Question: I am working with a drawing app where I draw inside CGlayers and then draw on grahics context, but I drawing is getting blurred.
Here is my code
'''
- (void)drawRect:(CGRect)rect
{
CGContextRef context = UIGraphicsGetCurrentContext();//Get a reference to current context(The context to draw)
NSLog(@"Size1%@", NSStringFromCGRect(self.bounds));
if(self.currentDrawingLayer == nil)
{
self.currentDrawingLayer = CGLayerCreateWithContext(context, self.bounds.size, NULL);
}
CGPoint mid1 = midPoint(m_previousPoint1, m_previousPoint2);
CGPoint mid2 = midPoint(m_currentPoint, m_previousPoint1);
CGContextRef layerContext = CGLayerGetContext(self.currentDrawingLayer);
// UIGraphicsBeginImageContextWithOptions(self.bounds.size,YES,0.0);
CGContextSetLineCap(layerContext, kCGLineCapRound);
CGContextSetBlendMode(layerContext, kCGBlendModeNormal);
CGContextSetLineJoin(layerContext, kCGLineJoinRound);
CGContextSetLineWidth(layerContext, self.lineWidth);
CGContextSetStrokeColorWithColor(layerContext, self.lineColor.CGColor);
CGContextSetShouldAntialias(layerContext, YES);
CGContextSetAllowsAntialiasing(layerContext, YES);
CGContextSetAlpha(layerContext, self.lineAlpha);
CGContextSetFlatness(layerContext, 1.0f);
CGContextBeginPath(layerContext);
CGContextMoveToPoint(layerContext, mid1.x, mid1.y);//Position the current point
CGContextAddQuadCurveToPoint(layerContext, m_previousPoint1.x, m_previousPoint1.y, mid2.x, mid2.y);
CGContextStrokePath(layerContext);//paints(fills) the line along the current path.
CGContextDrawLayerInRect(context, self.bounds, self.currentDrawingLayer);
}
'''
I get blurr strokes with this code, according to docs, whenever we create the CGlayer with graphicsContext, they say that it will provide the resolution of the device, but then why I am getting blur lines.
Here is the image of blur lines

Regards
Ranjit
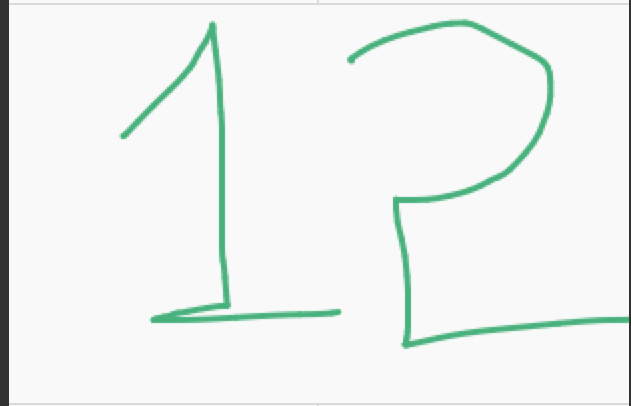
Answer: Substitute this in your code where you create your CGLayer:
'''
if(self.currentDrawingLayer == nil)
{
CGFloat scale = self.contentScaleFactor;
CGRect bounds = CGRectMake(0, 0, self.bounds.size.width * scale, self.bounds.size.height * scale);
CGLayerRef layer = CGLayerCreateWithContext(context, bounds.size, NULL);
CGContextRef layerContext = CGLayerGetContext(layer);
CGContextScaleCTM(layerContext, scale, scale);
self.currentDrawingLayer = layer;
}
'''